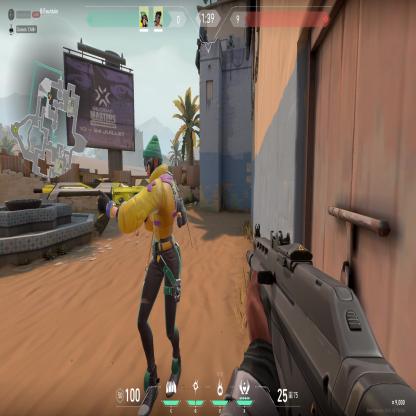
Label: teammate